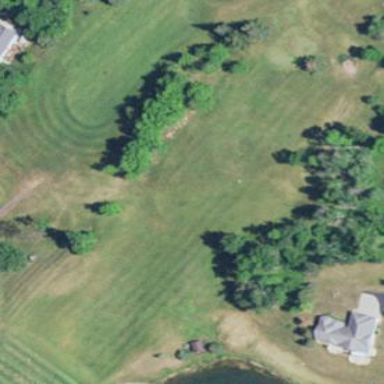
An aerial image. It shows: Grassy area designated for driving range golf.